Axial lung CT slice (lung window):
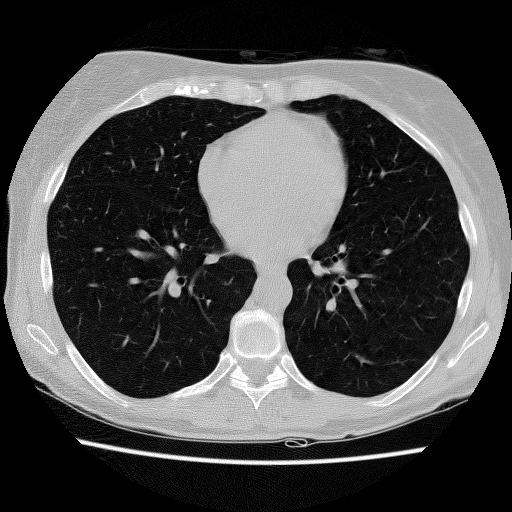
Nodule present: no